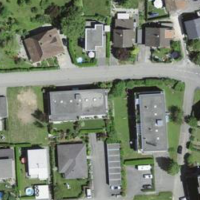
EUNIS habitat code: 54
Species observed at this site:
Euonymus europaeus